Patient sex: M
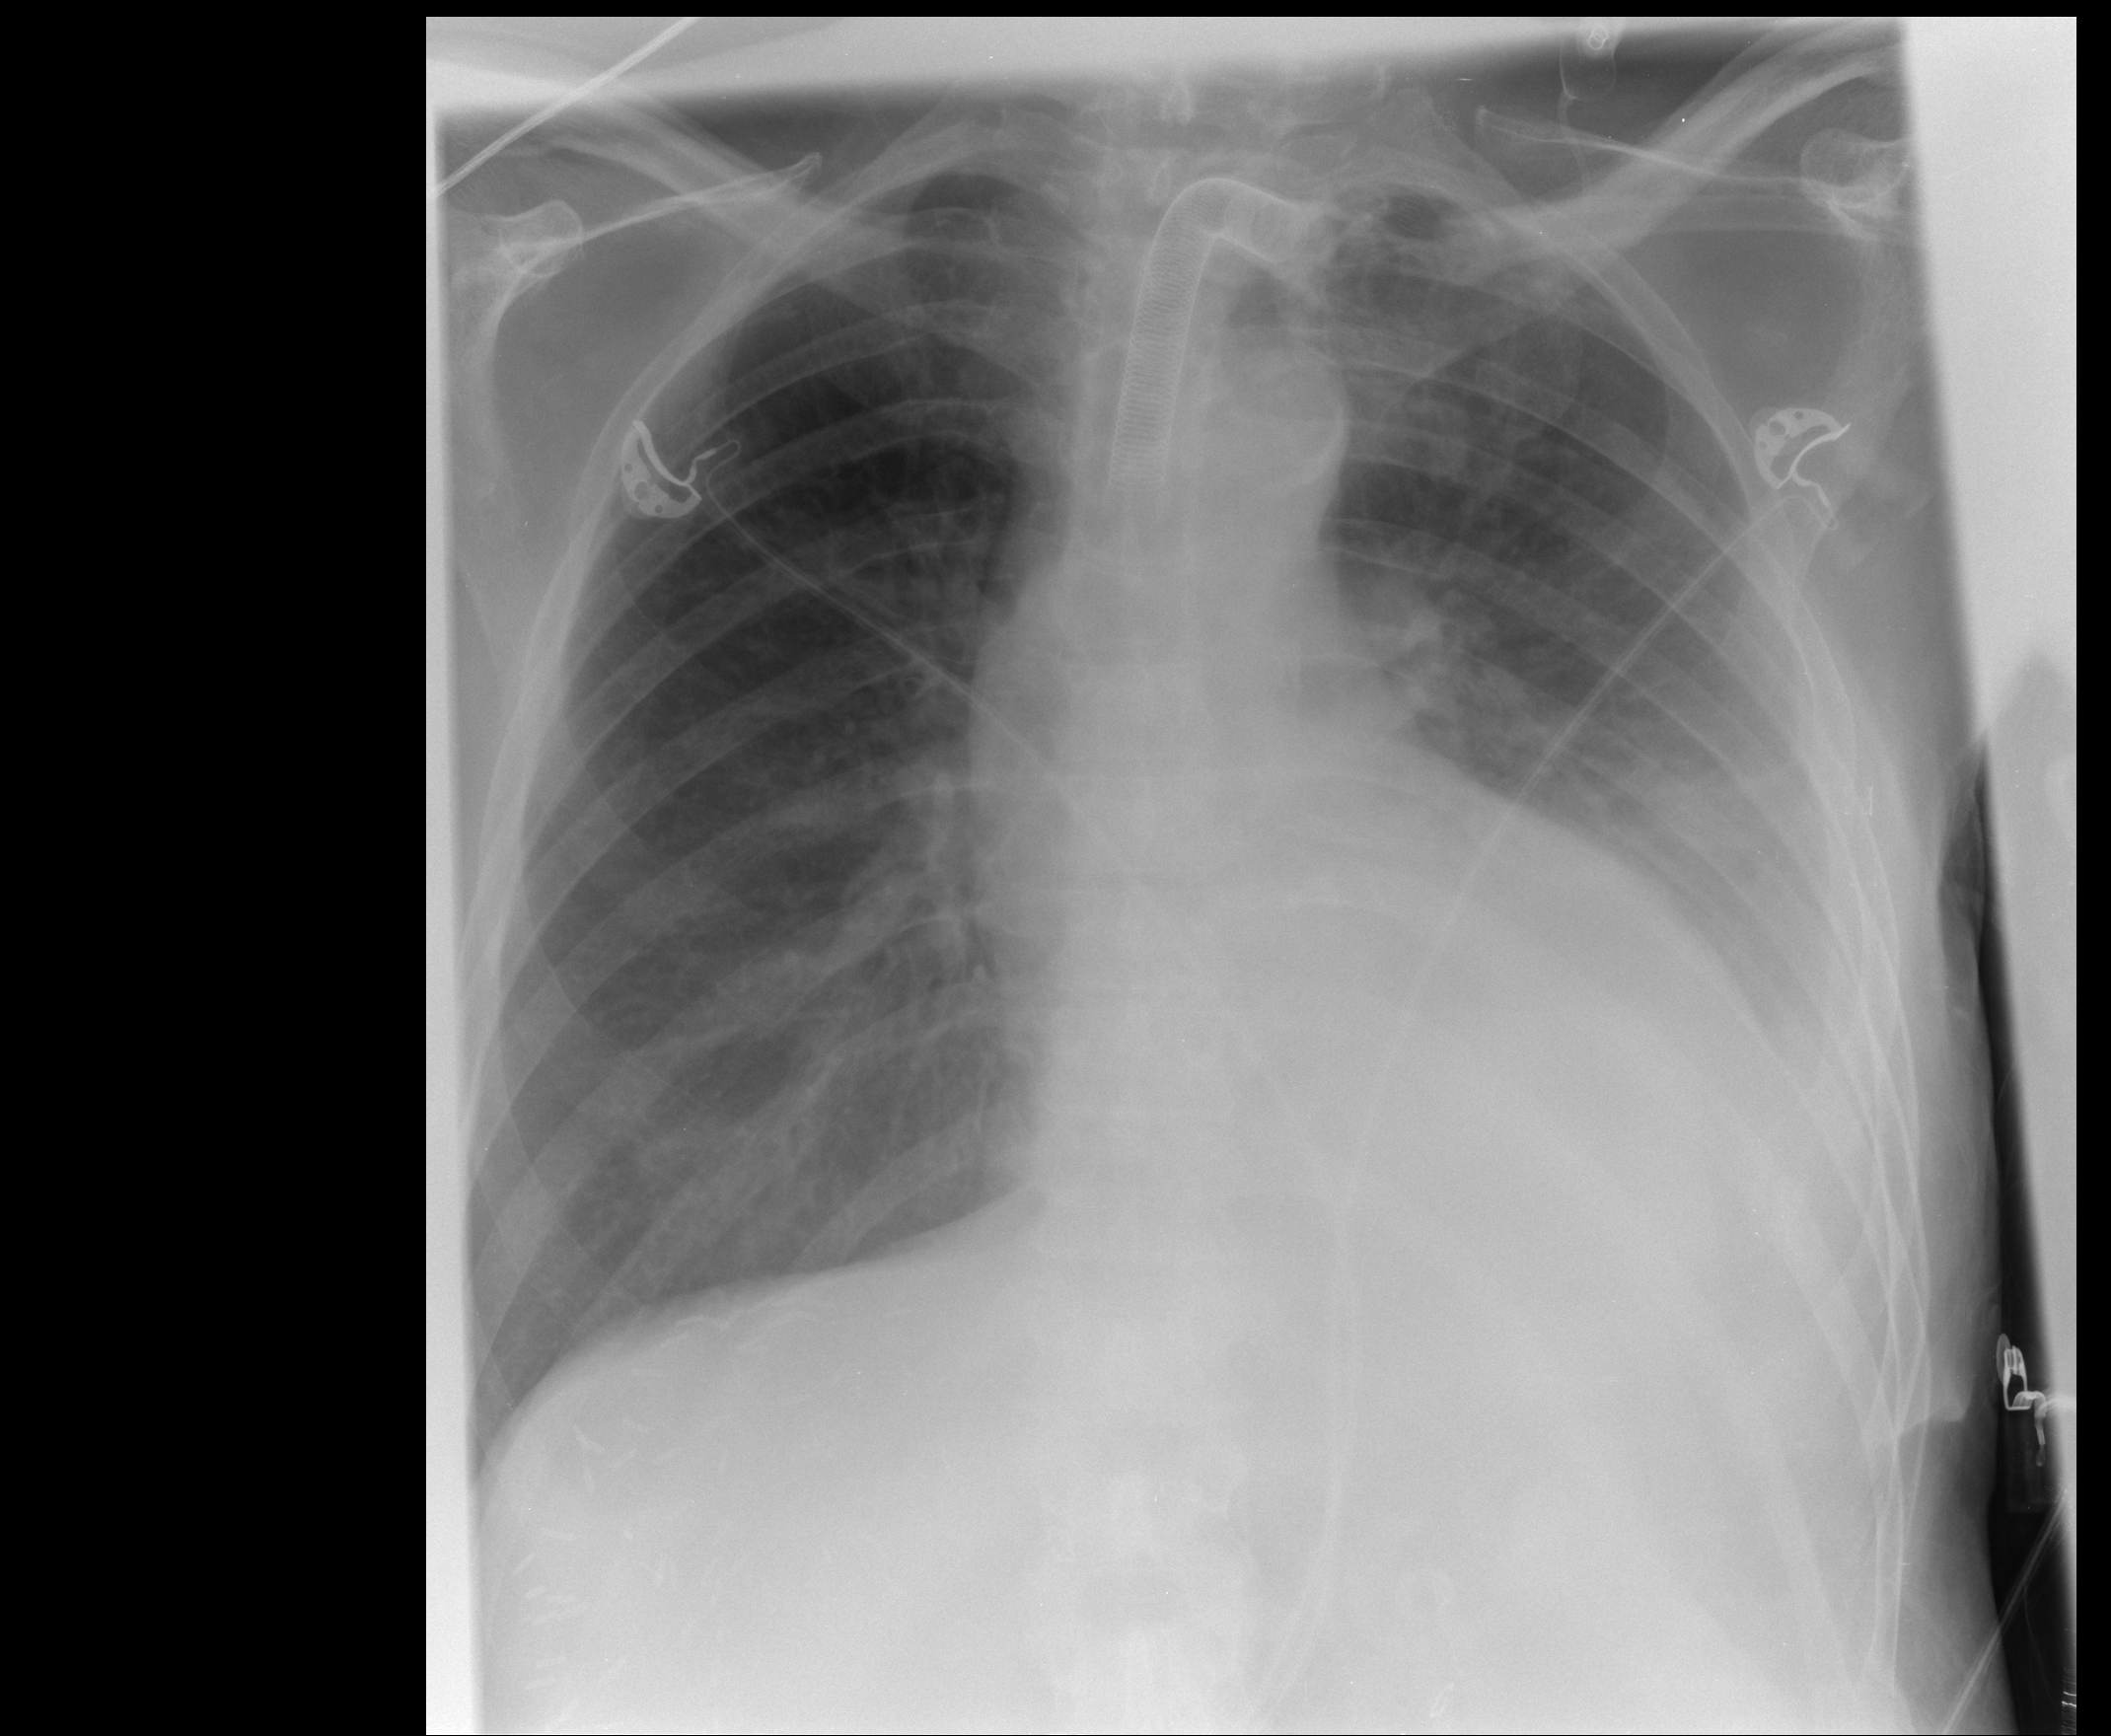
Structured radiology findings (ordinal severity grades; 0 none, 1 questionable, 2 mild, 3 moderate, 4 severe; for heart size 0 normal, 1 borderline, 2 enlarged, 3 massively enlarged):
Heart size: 1
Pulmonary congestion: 0
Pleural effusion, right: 0
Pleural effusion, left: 3
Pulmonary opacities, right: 0
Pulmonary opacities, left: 0
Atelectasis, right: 0
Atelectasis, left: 2